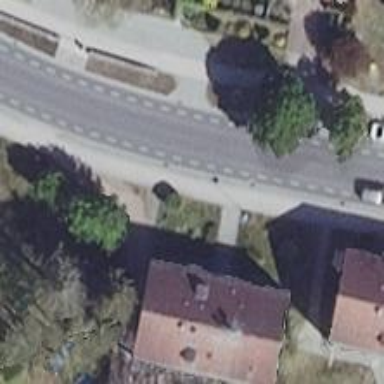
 featuring sidewalks on both sides and advisory cycle lane."